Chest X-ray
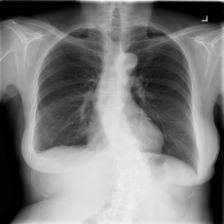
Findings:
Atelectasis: negative
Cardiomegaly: negative
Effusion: negative
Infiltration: negative
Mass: negative
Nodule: negative
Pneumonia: negative
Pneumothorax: negative
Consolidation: negative
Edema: negative
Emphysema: negative
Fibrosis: negative
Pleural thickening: negative
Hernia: negative